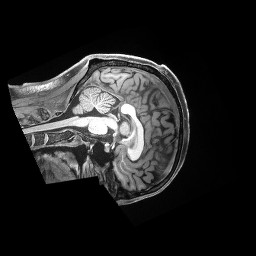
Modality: T1w
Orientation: sagittal
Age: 34
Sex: male
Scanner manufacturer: siemens
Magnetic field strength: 3 T
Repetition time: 2.5 s
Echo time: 0.00181 s